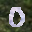
Label: 0